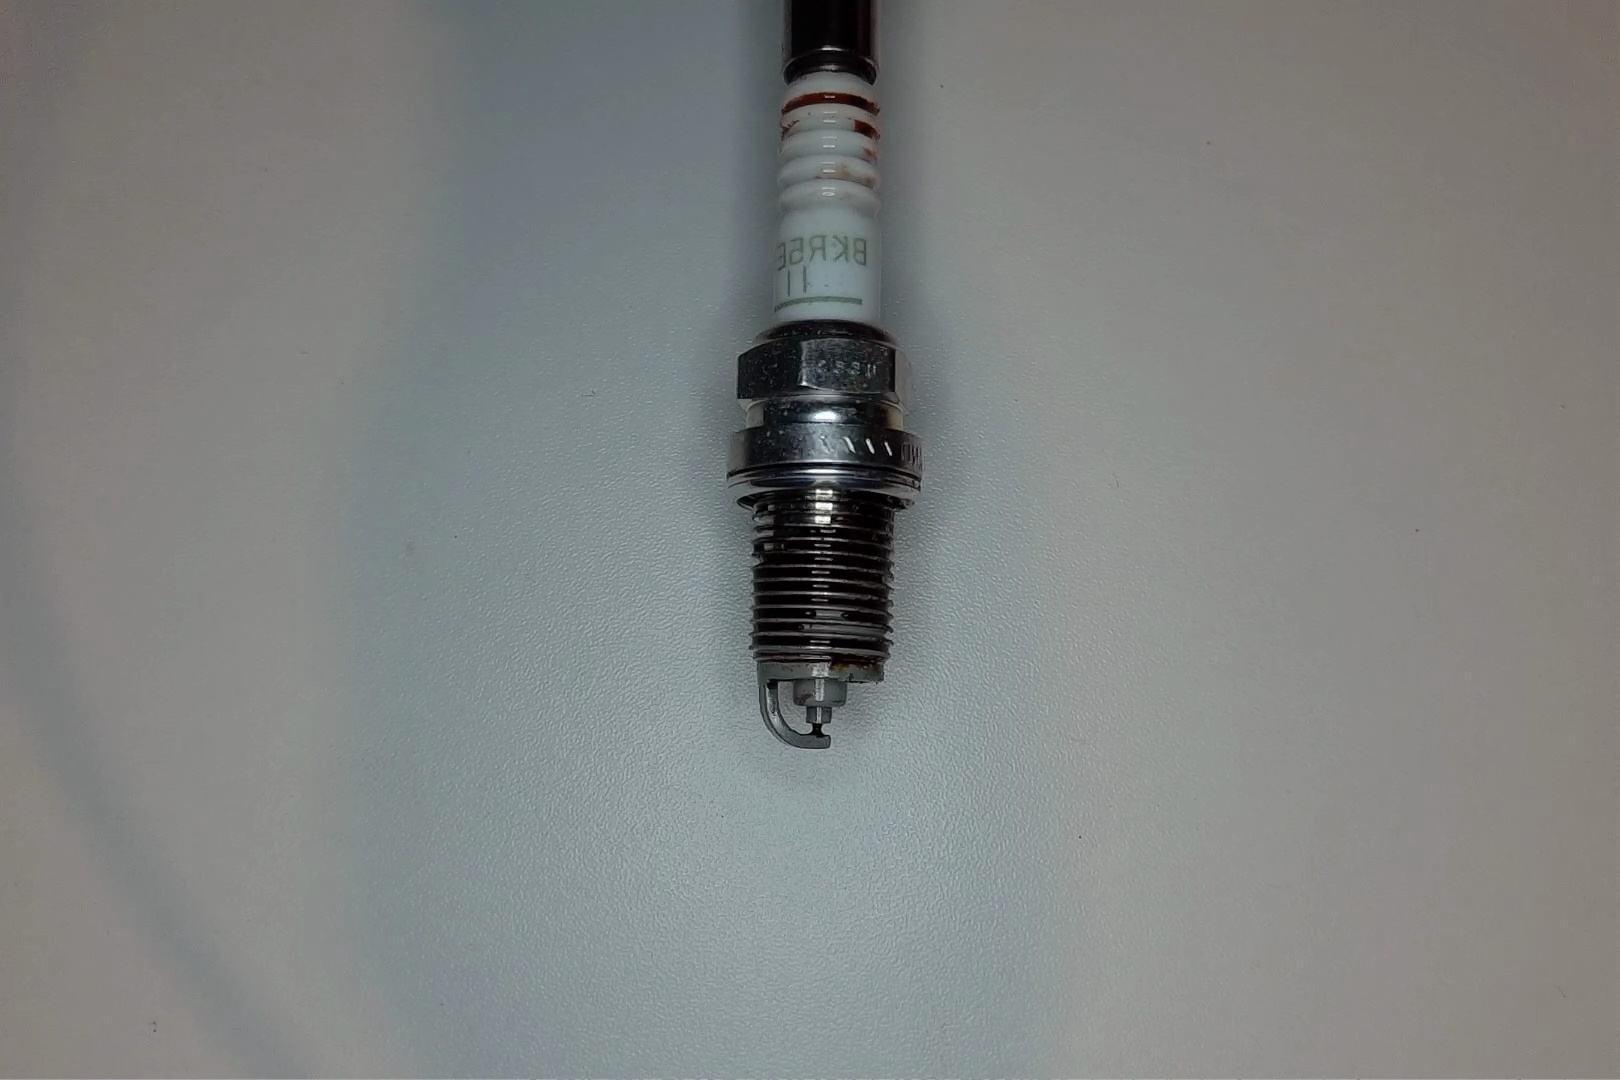
Label: anomaly